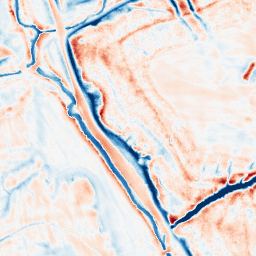
Category: edge_preserving
Decomposition family: bilateral
Decomposition parameters: d: 21
sigma_color: 75
sigma_space: 150
Upsampling method: regularized
Upsampling parameters: scale: 2
lambda_reg: 0.01
Upsampling scale: 2